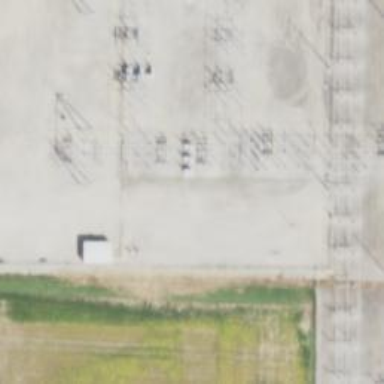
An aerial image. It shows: Switch used for power control.